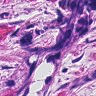
Metastatic tissue present: yes